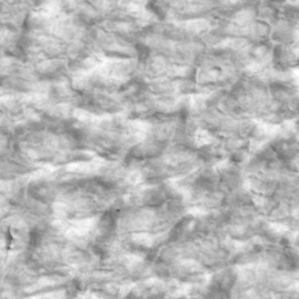
Label: non_frost